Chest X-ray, PA view. Patient: 34 years old, sex M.
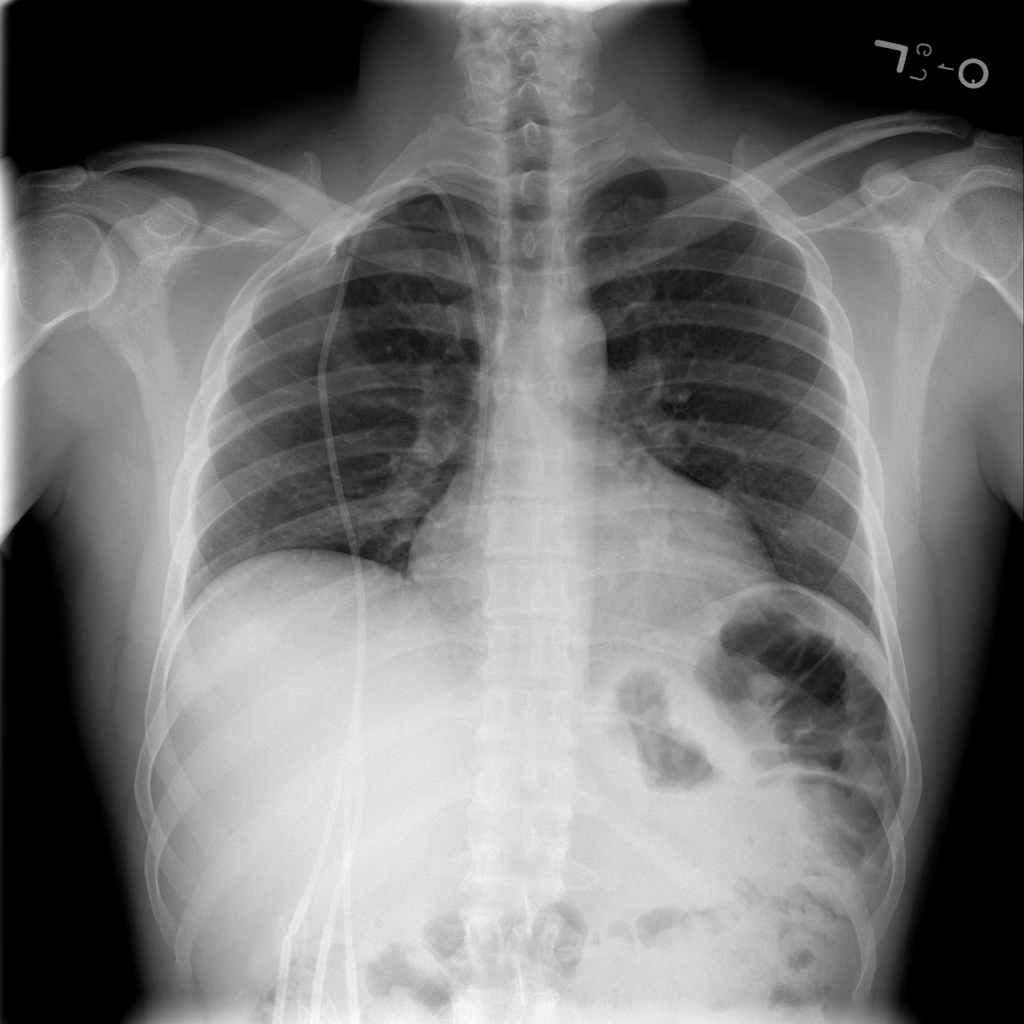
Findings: No Finding